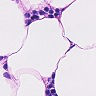
Metastatic tissue present: no